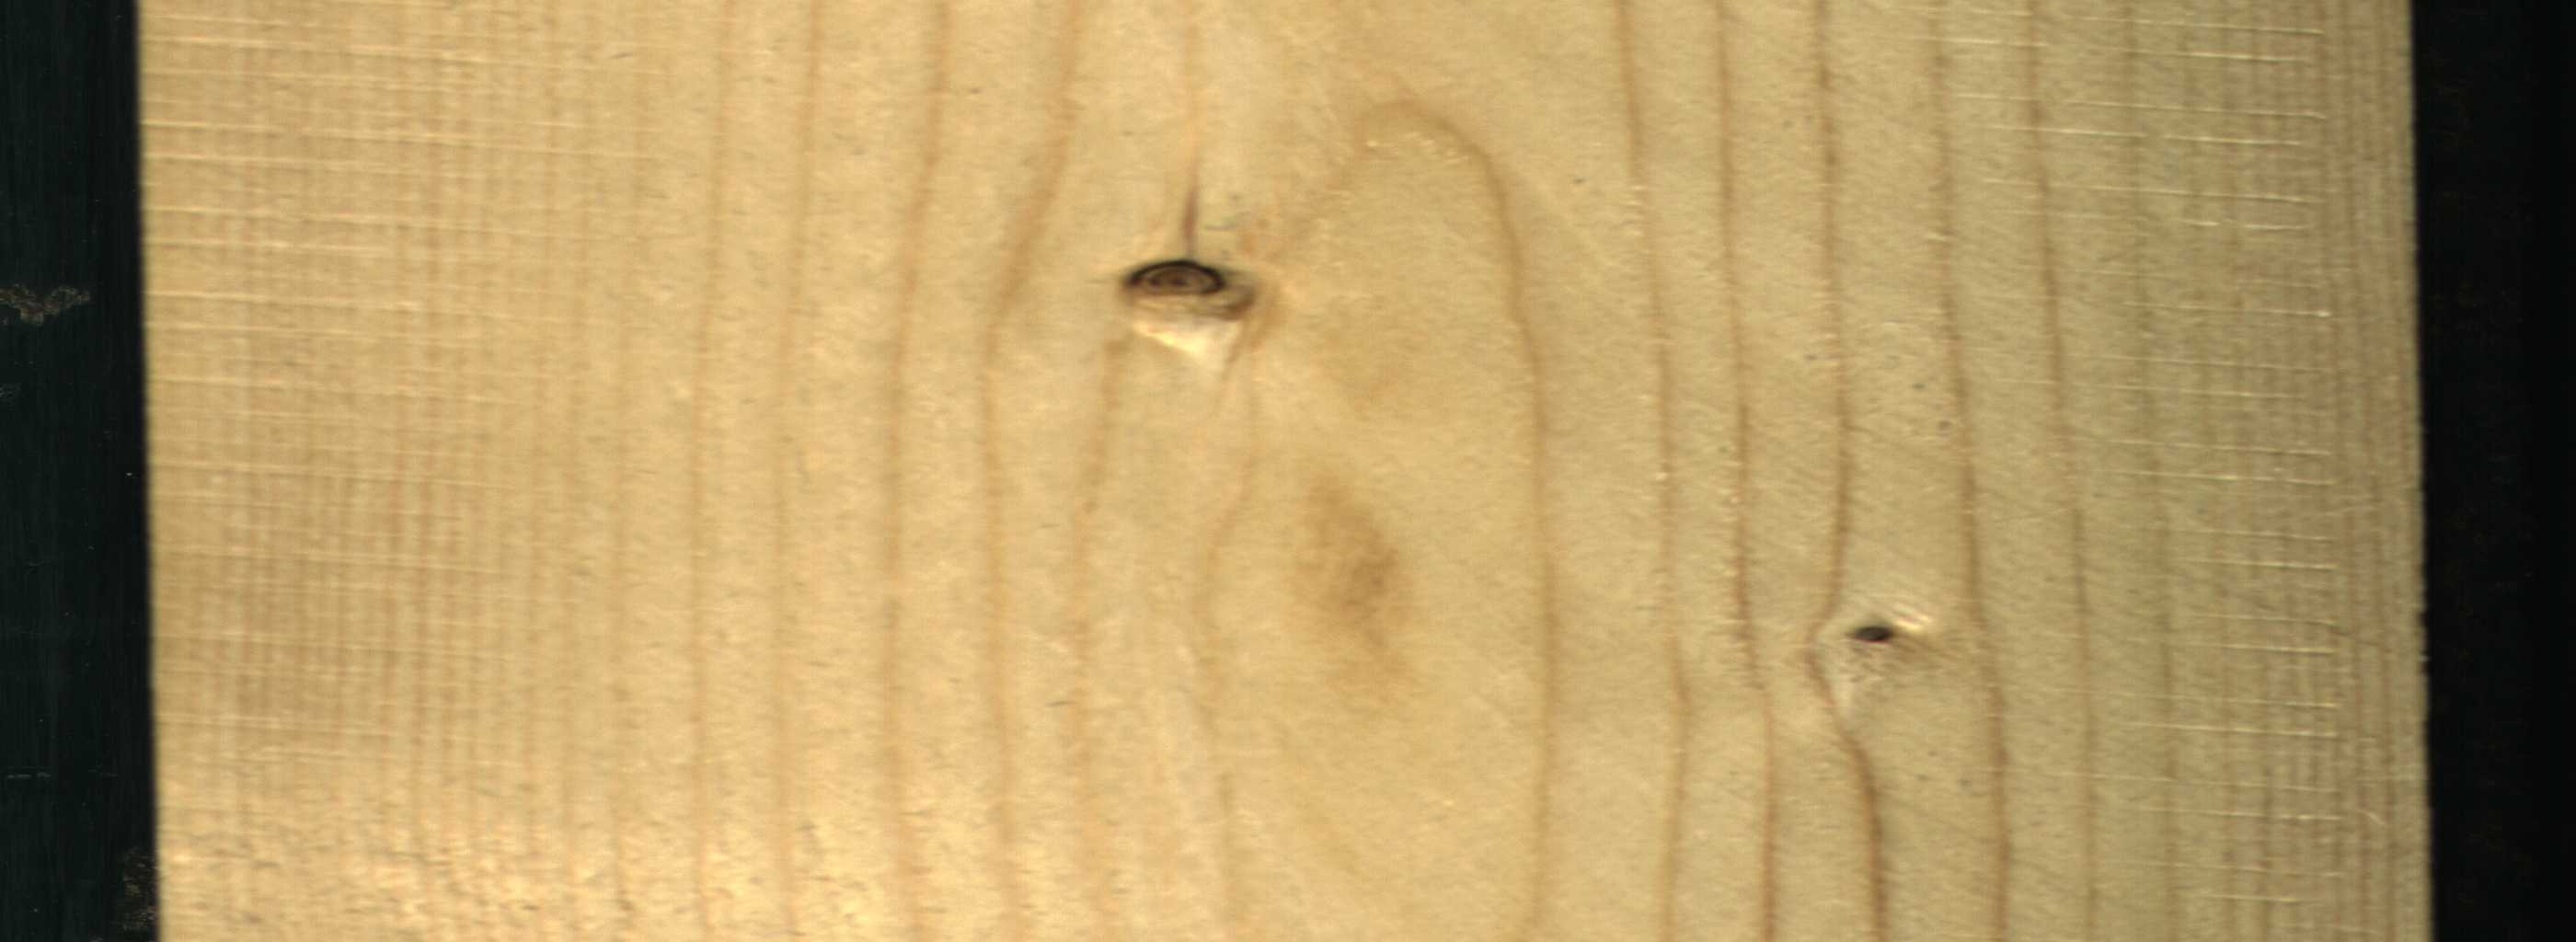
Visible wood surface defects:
Dead_Knot
Dead_Knot